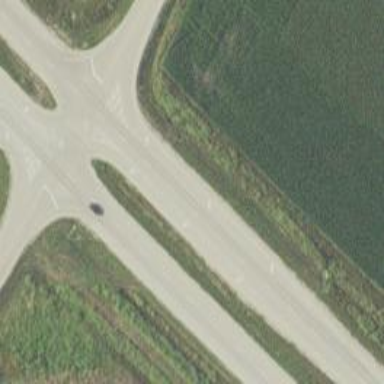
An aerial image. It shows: Road with left marking.